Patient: sex F, age 72
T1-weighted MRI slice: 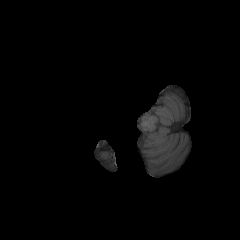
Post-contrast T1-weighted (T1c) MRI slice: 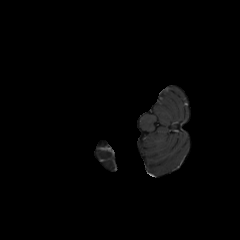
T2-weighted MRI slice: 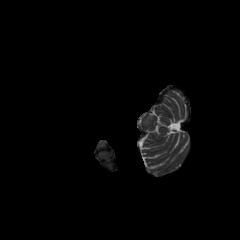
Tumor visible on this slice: no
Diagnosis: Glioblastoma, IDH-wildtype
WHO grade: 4